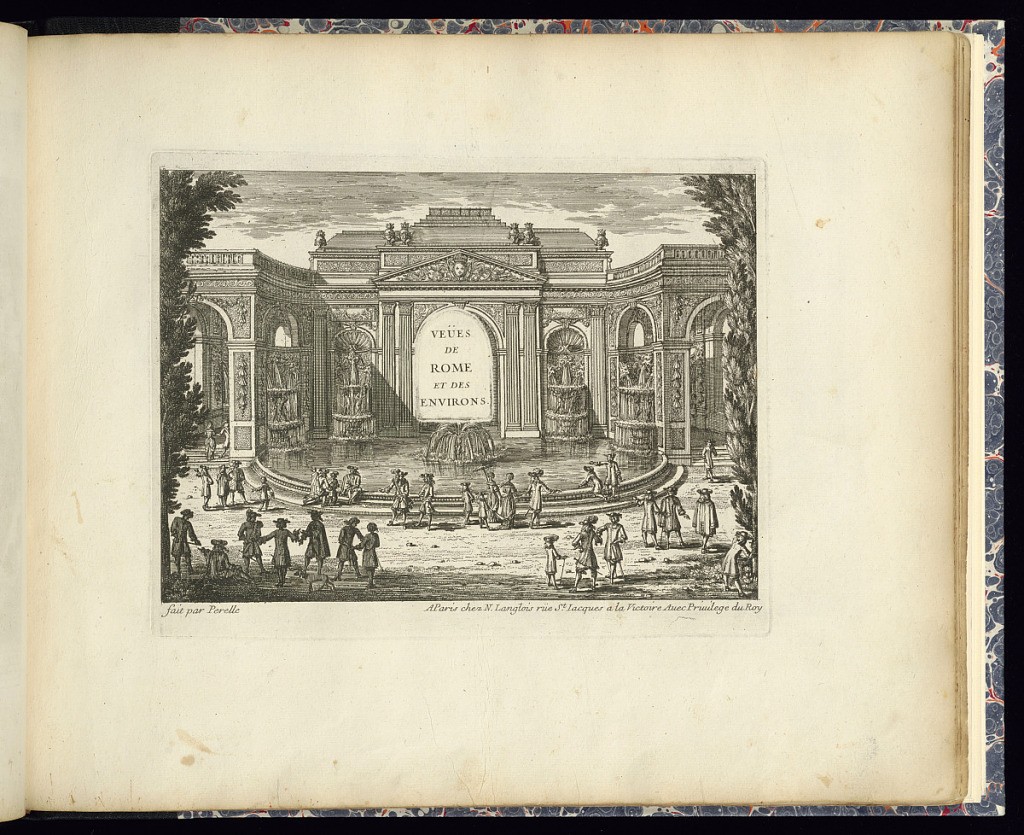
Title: Title Page
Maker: Gabriel Perelle, French, 1604–1677
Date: late 17th century
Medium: Etching on laid paper
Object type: Print
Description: Title page for a series of views of Rome and its surroundings. The title is lettered on a separate plate printed within the larger plate in the central arch of a large fountain in the form of a classical façade, with cascading fountains in niches, pilasters, friezes, and a pediment with the French royal coat of arms. Water pouring into a large semi-circular basin with jets of water in the center. Figures in the foreground and trees framing the scene. The plate is signed.